Question: I'm trying to achieve a simple screen where I have a horizontal scroll view with book entries. The problem I'm having is that it seems to cut off prematurely, cutting off entries. I have looked at other questions similar to this, and their fixes don't seem to fix mine, so I'm not sure how to handle this.
Here is what the cutting off looks like:

And here is my code:
'''
<ScrollView xmlns:android="http://schemas.android.com/apk/res/android"
android:layout_width="fill_parent"
android:layout_height="fill_parent"
android:background="#D3D3D3" >
<LinearLayout
android:layout_width="fill_parent"
android:layout_height="wrap_content"
android:layout_gravity="fill"
android:orientation="vertical" >
<TextView
android:id="@+id/textView11"
android:layout_width="wrap_content"
android:layout_height="wrap_content"
android:layout_margin="2dp"
android:text="@string/af"
android:textAppearance="?android:attr/textAppearanceLarge" />
<HorizontalScrollView
android:layout_width="wrap_content"
android:layout_height="wrap_content"
android:background="#A1A1A1" >
<LinearLayout
android:layout_width="wrap_content"
android:layout_height="wrap_content"
android:layout_gravity="fill_horizontal|end"
android:orientation="horizontal" >
<RelativeLayout
android:id="@+id/relative1"
android:layout_width="wrap_content"
android:layout_height="wrap_content"
android:orientation="vertical" >
<ImageView
android:id="@+id/imageView1"
android:layout_width="168dp"
android:layout_height="258dp"
android:layout_marginLeft="5dp"
android:layout_marginRight="5dp"
android:layout_marginTop="5dp"
android:contentDescription="@string/cd"
android:src="@drawable/af1" />
<TextView
android:id="@+id/textLabel1"
android:layout_width="wrap_content"
android:layout_height="wrap_content"
android:layout_below="@id/imageView1"
android:layout_centerInParent="true"
android:singleLine="true"
android:text="Guilty Wives" />
</RelativeLayout>
/*RelativeLayout repeats with different data, cut for brevity*/
</LinearLayout>
</HorizontalScrollView>
</LinearLayout>
</ScrollView>
'''
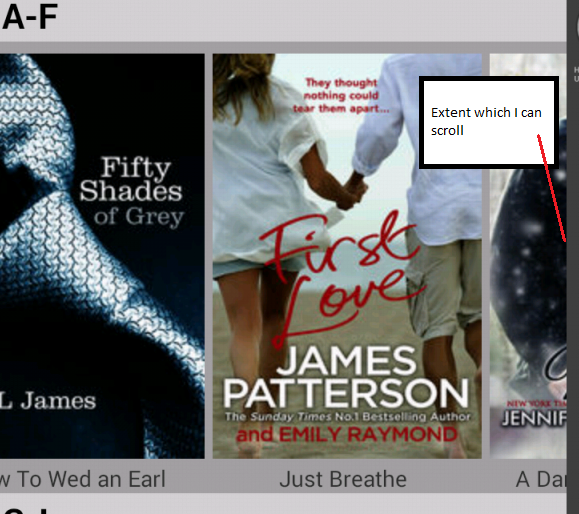
Answer: this is a known bug that has never been solved: (<URL>,
but here is the code that worked for me.
the trick is to set the horizontal scroll view's width to wrap content and the width of the linear (or relative) layout below it to match parent .
> '''
<HorizontalScrollView
android:id="@+id/group_scroller"
android:layout_width="wrap_content"
android:layout_height="wrap_content"
android:layout_gravity="center_horizontal" >
<LinearLayout android:layout_width="match_parent"
android:layout_height="wrap_content"
android:orientation="horizontal">
<RadioGroup
android:id="@+id/choices_group"
android:layout_width="wrap_content"
android:orientation="horizontal"
android:paddingTop="4dp"
android:paddingBottom="4dp"
android:layout_height="wrap_content"
android:layout_gravity="center_horizontal"
android:gravity="center_horizontal" />
</LinearLayout>
</HorizontalScrollView>
'''